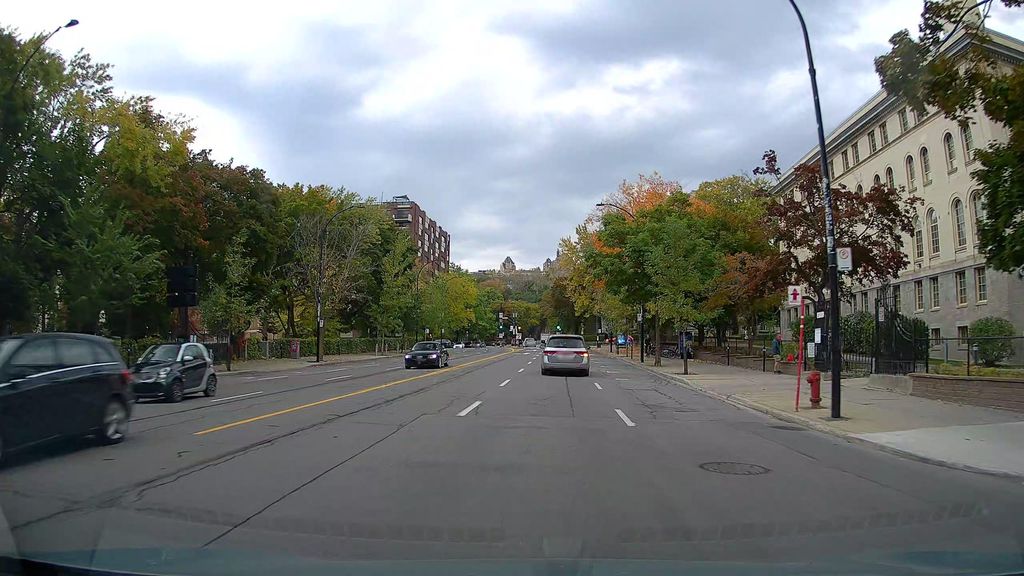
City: montreal